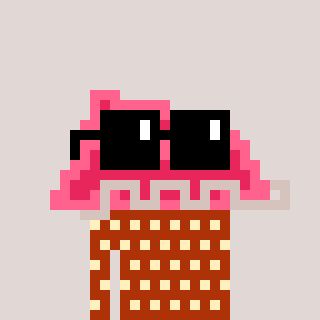
a pixel art character with square black sunglasses, a retainer-shaped head and a hotbrown-colored body on a warm background